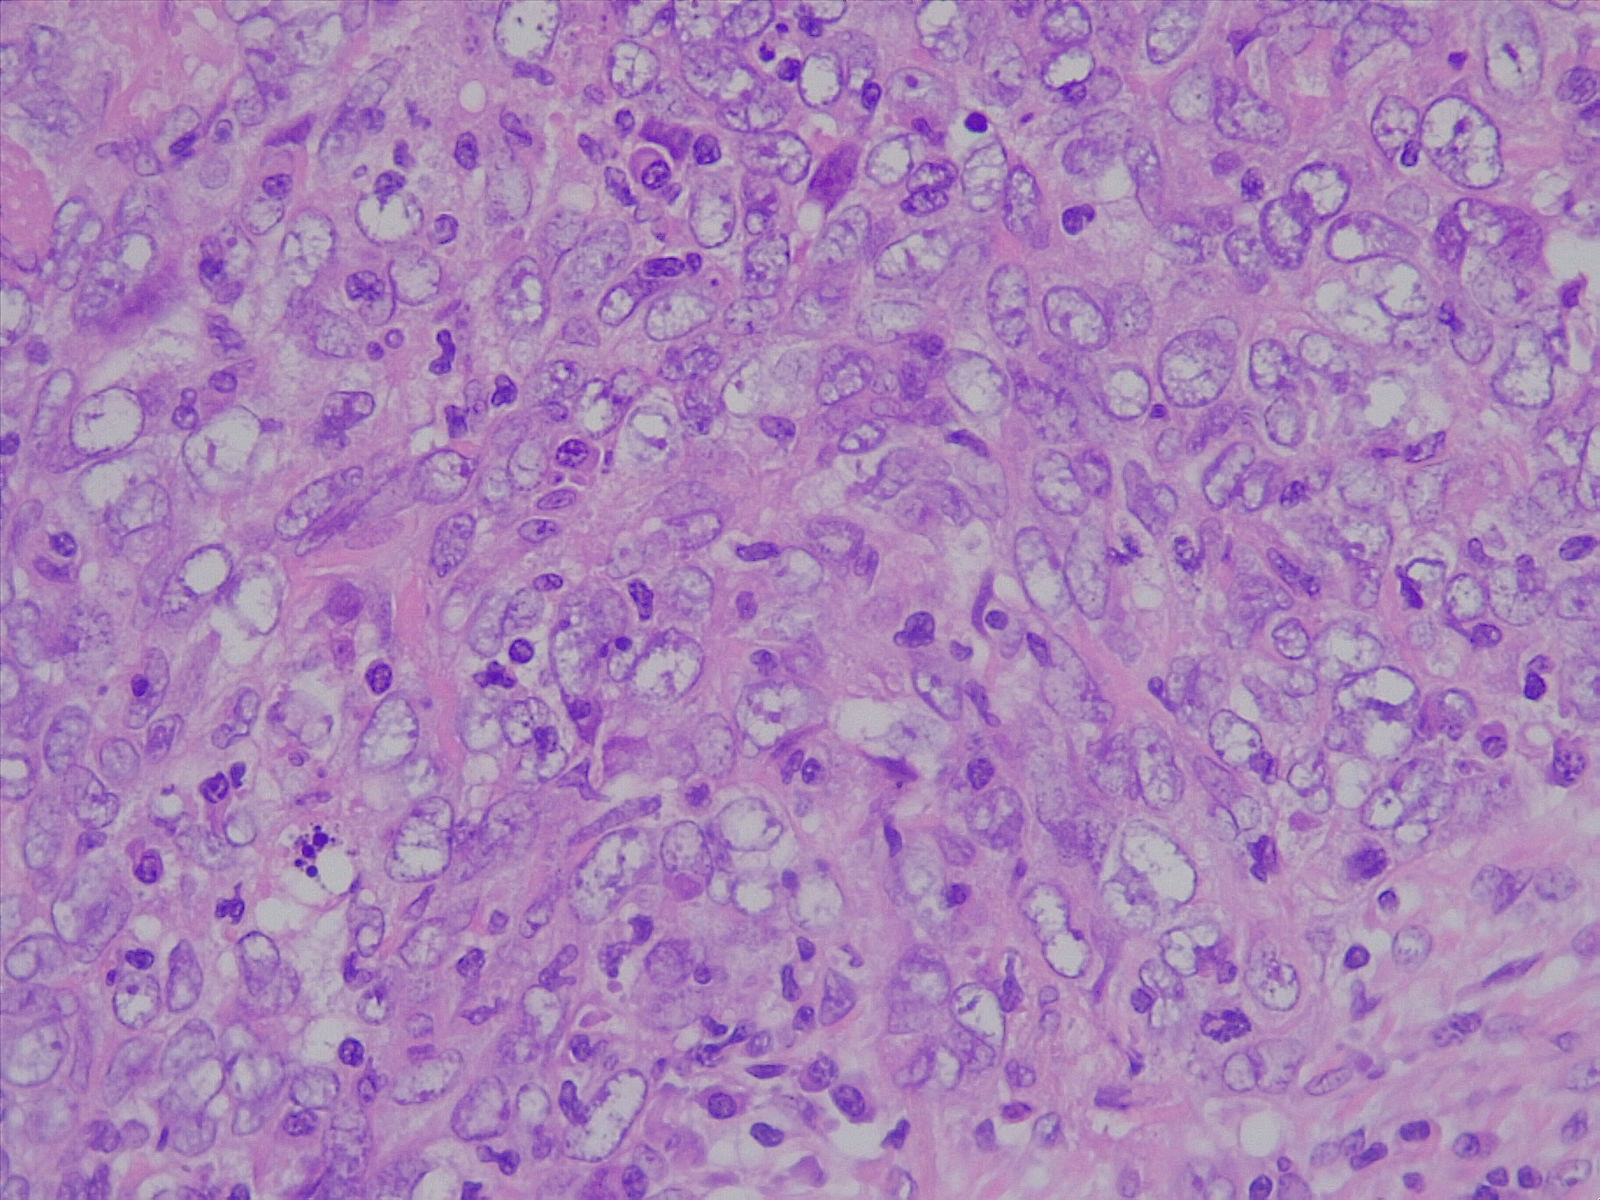
Label: lung squamous cell carcinoma, poorly differentiated